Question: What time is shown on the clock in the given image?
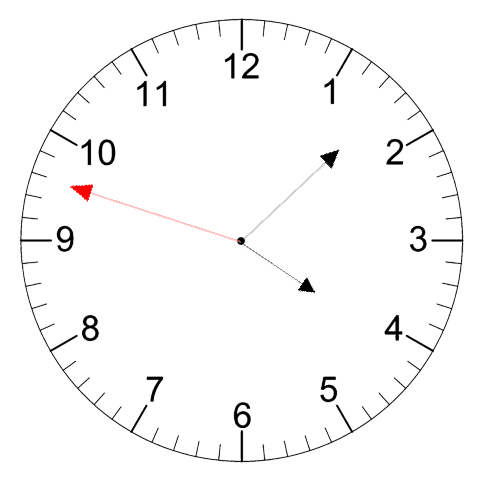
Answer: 04:07:48